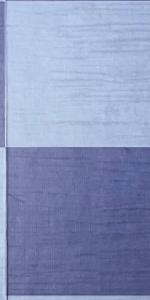
Label: Empty